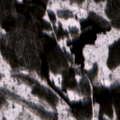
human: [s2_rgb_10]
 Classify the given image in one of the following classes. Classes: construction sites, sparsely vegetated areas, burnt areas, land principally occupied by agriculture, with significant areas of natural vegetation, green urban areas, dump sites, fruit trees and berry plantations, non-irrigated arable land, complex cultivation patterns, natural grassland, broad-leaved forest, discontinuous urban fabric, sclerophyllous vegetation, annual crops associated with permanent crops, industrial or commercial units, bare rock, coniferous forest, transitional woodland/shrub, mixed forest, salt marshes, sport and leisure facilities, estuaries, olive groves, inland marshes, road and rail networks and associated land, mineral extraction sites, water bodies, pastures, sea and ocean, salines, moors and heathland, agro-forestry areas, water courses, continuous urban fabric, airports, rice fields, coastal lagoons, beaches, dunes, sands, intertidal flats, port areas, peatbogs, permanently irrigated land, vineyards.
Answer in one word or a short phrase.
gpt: coniferous forest, mixed forest, transitional woodland/shrub